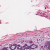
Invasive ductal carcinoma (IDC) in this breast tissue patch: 0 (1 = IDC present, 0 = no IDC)